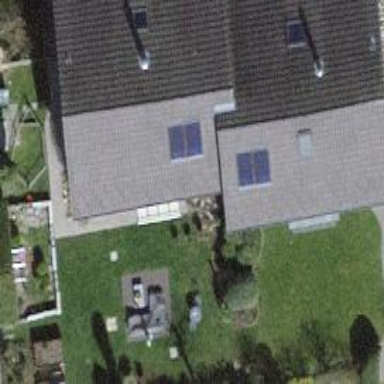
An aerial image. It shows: Solar power generator utilizing photovoltaic technology with solar photovoltaic panels.